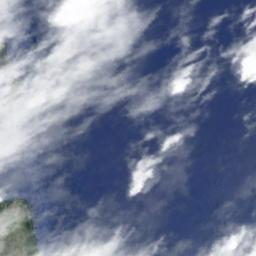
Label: cloud